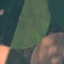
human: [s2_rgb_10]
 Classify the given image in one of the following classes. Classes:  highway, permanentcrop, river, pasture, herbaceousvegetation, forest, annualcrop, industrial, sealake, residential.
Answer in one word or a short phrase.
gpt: AnnualCrop